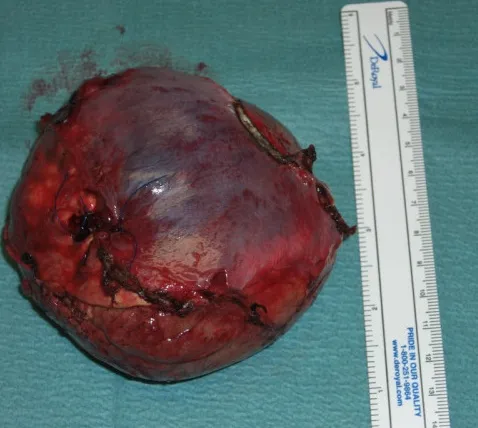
Gross adrenal pheochromocytoma specimen following surgical excision.
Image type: medical_photograph (other_medical_photograph)